Question: I have looked through dozens and dozens of sliders but can't find the one I need. I am trying to match the one in the picture below (an artist mock up). Does anyone know a jQuery slider that can do this?

The closest one I found is below, but it is still missing the look and scroll:
<URL>
Thanks for any help.
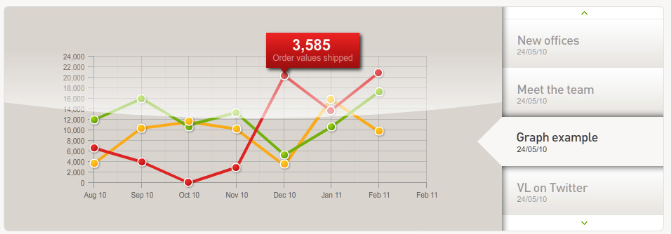
Answer: I found this one,
<URL>
If you tell me where you found that one I can tell you the name instantly.